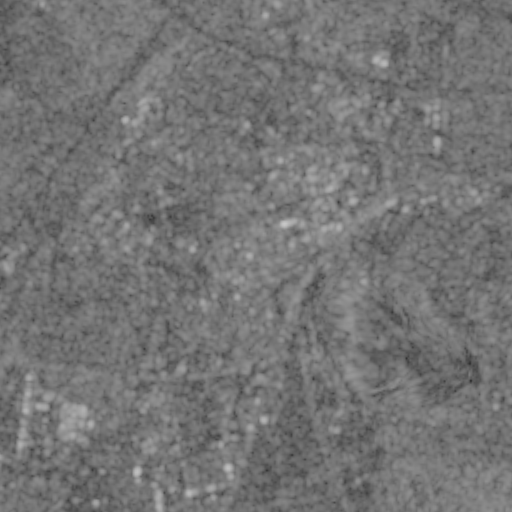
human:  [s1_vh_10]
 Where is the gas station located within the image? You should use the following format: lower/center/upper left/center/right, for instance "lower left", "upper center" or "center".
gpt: The gas station is located in the upper right of the image.
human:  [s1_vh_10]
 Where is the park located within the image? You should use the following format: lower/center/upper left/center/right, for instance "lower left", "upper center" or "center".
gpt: The park is located in the center left of the image.
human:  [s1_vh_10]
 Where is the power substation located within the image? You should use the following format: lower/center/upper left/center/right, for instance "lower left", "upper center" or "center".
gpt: The power substation is located in the lower left of the image.
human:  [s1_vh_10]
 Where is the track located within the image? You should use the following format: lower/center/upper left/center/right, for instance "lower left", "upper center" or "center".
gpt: The track is located in the center left of the image.
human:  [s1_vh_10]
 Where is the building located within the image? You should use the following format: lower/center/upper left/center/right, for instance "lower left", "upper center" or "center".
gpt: There is no building in the image.

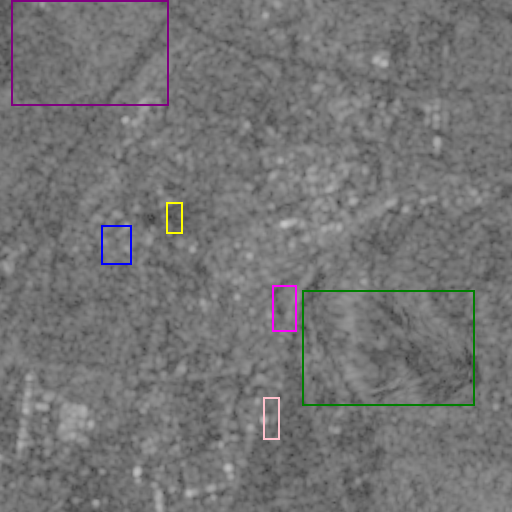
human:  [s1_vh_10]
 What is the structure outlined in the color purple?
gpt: The structure outlined in purple is a crop field.
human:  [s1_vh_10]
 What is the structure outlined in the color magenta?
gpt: The structure outlined in magenta is a park.
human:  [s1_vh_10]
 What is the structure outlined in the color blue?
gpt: The structure outlined in blue is a parking lot.
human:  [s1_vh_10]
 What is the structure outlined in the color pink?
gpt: The structure outlined in pink is a power substation.
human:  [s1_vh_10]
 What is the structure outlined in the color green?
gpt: The structure outlined in green is a quarry.
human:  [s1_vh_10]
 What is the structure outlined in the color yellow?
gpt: The structure outlined in yellow is a track.
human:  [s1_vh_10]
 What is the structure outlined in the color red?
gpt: There is no red outline.